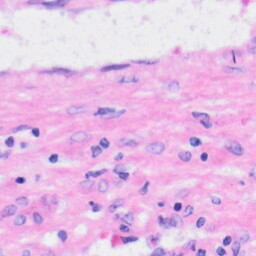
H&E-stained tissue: Liver